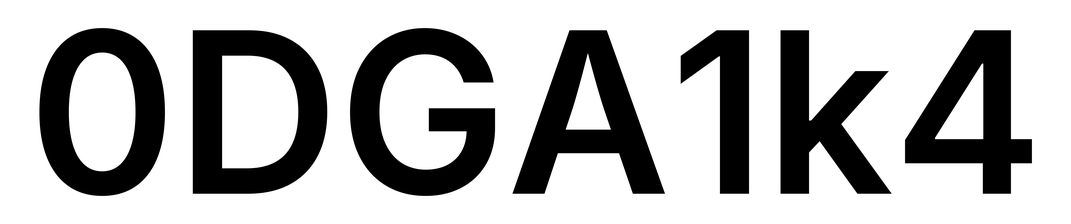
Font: Inter_SemiBold